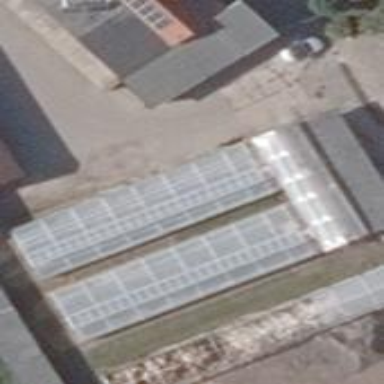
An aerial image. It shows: Greenhouse.